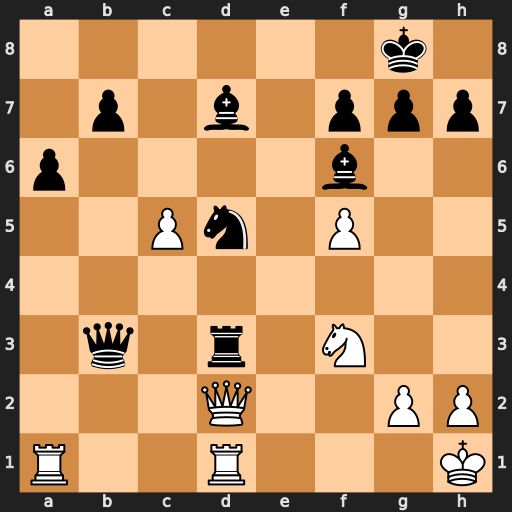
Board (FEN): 6k1/1p1b1ppp/p4b2/2Pn1P2/8/1q1r1N2/3Q2PP/R2R3K
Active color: w
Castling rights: -
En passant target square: -
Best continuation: Qxd3 Qxd3 Rxd3 Bxa1 Rxd5